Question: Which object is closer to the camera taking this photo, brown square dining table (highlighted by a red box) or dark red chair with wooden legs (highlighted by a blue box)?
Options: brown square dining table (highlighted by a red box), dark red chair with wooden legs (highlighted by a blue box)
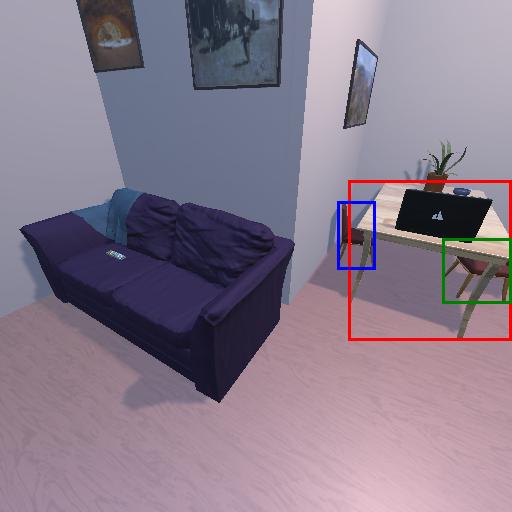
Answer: brown square dining table (highlighted by a red box)